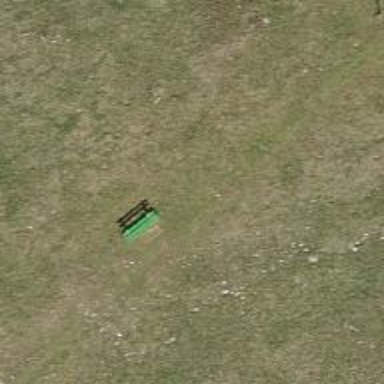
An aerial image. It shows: Bench for seating.